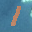
Label: 1